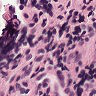
Metastatic tissue present: no